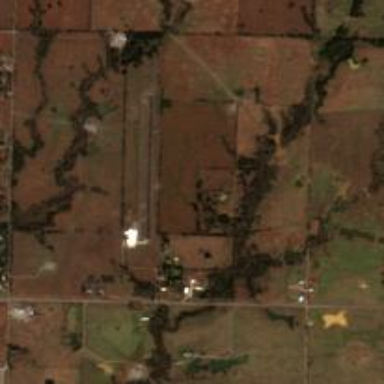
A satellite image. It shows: Runway at airport.